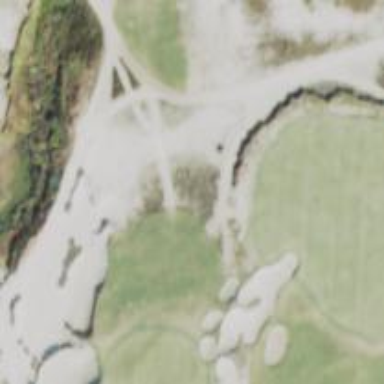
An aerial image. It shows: Footway that doubles as golf path.